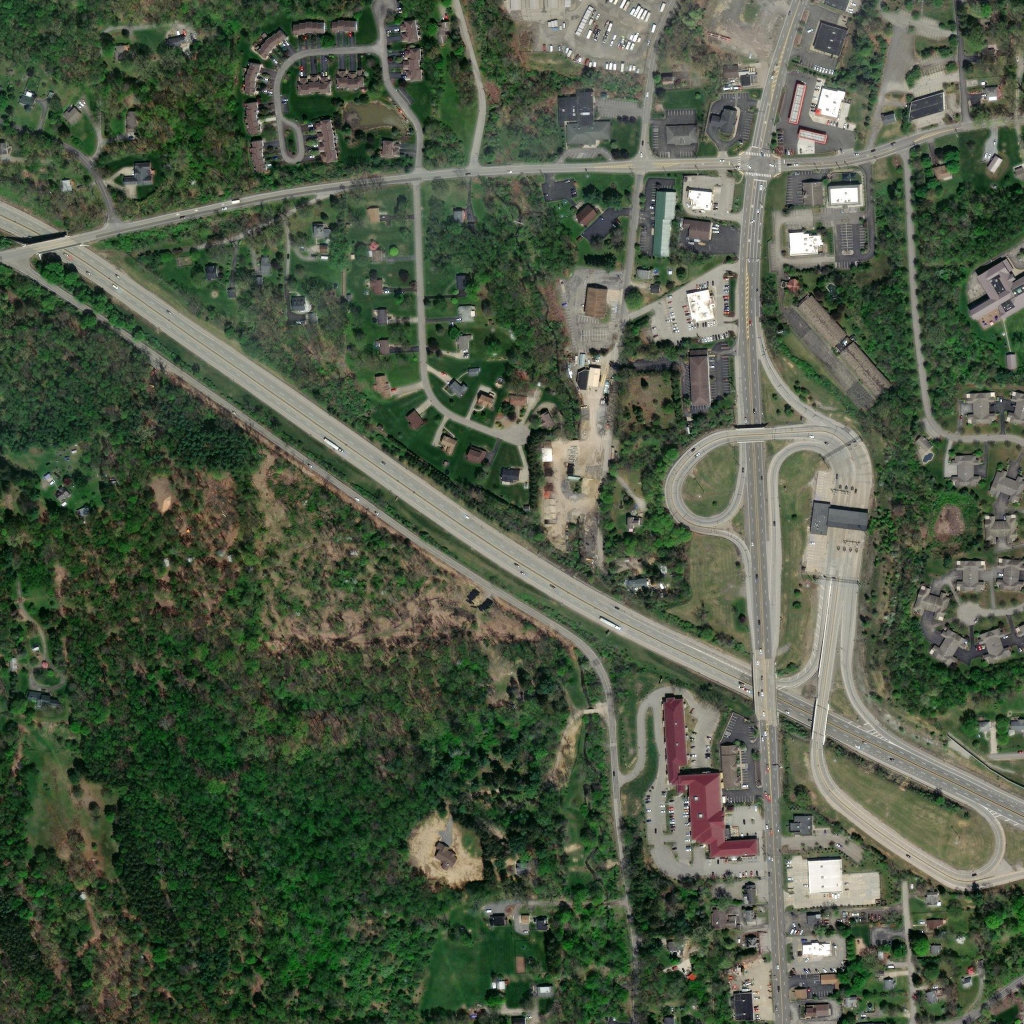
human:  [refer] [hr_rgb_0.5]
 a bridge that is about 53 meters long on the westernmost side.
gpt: <box>[[2, 22, 7, 24, 0]]</box>